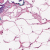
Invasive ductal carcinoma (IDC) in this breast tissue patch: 0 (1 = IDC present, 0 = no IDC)